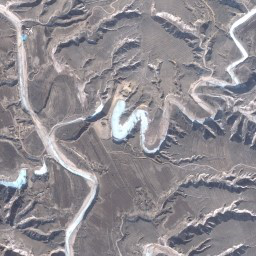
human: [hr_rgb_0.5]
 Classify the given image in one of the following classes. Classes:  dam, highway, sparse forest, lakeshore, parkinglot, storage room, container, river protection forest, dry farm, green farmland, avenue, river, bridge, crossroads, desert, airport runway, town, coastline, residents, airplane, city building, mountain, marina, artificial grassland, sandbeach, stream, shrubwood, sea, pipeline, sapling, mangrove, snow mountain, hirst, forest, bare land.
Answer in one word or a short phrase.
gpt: mountain